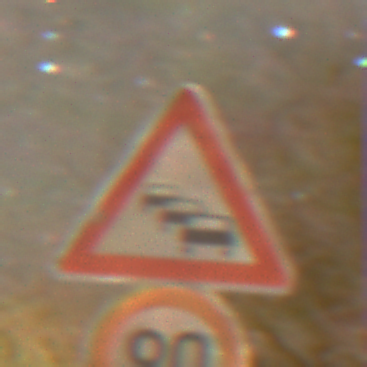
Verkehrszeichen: Stau
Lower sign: Geschwindigkeit90
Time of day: Night
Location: Outdoor (Suburban)
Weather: Clear
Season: NotSpecified
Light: Artificial